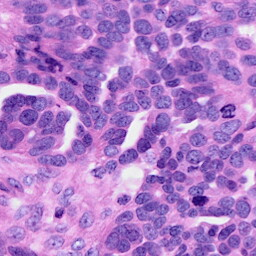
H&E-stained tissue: Ovarian